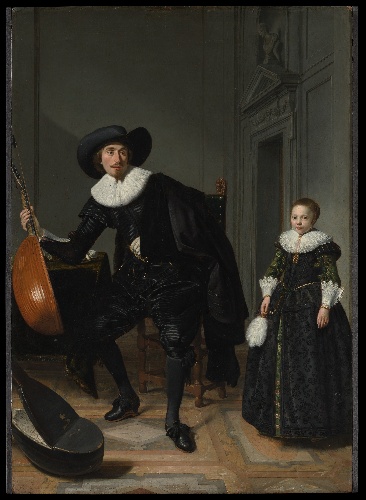
Title: A Musician and His Daughter
Artist: Thomas de Keyser
Artist bio: Dutch, Amsterdam (?) 1596/97–1667 Amsterdam
Date: 1629
Object type: Painting
Classification: Paintings
Medium: Oil on wood
Dimensions: 29 1/2 x 20 3/4 in. (74.9 x 52.7 cm)
Department: European Paintings
Credit line: Gift of Edith Neuman de Végvár, in honor of her husband, Charles Neuman de Végvár, 1964
Accession year: 1964
Repository: Metropolitan Museum of Art, New York, NY
Tags: Girls|Men|Musicians|Music|Portraits|Lutes